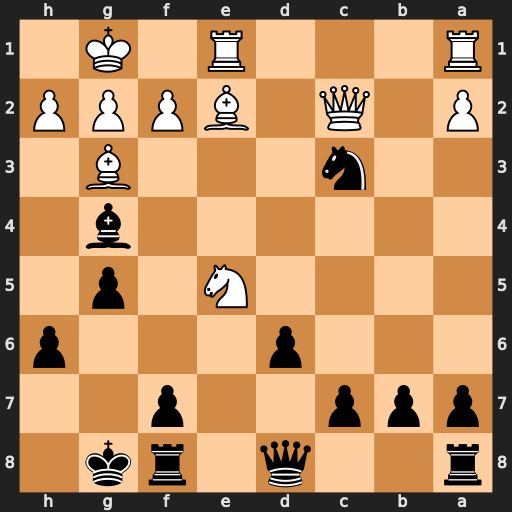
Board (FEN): r2q1rk1/ppp2p2/3p3p/4N1p1/6b1/2n3B1/P1Q1BPPP/R3R1K1
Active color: b
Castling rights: -
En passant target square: -
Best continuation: Nxe2+ Rxe2 Bxe2